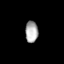
Tissue: prostate
Cell type: T cells
Senescence score: 0.696
Nuclear area (px): 265
Mean DAPI intensity: 173.475